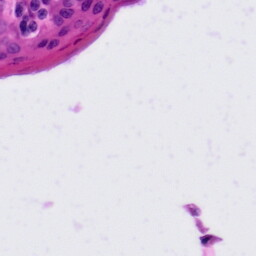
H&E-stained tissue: Tonsil